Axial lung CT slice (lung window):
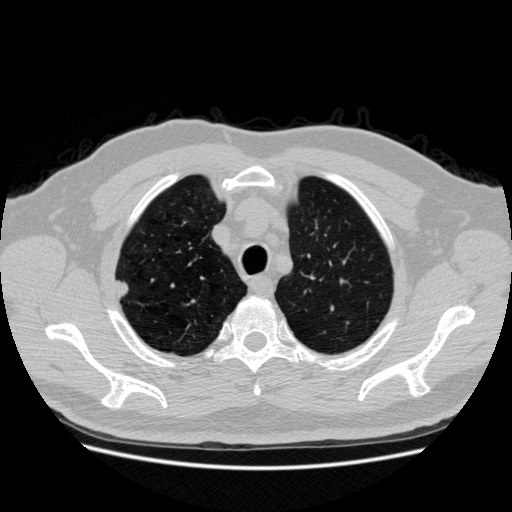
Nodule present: yes
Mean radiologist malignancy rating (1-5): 3.75